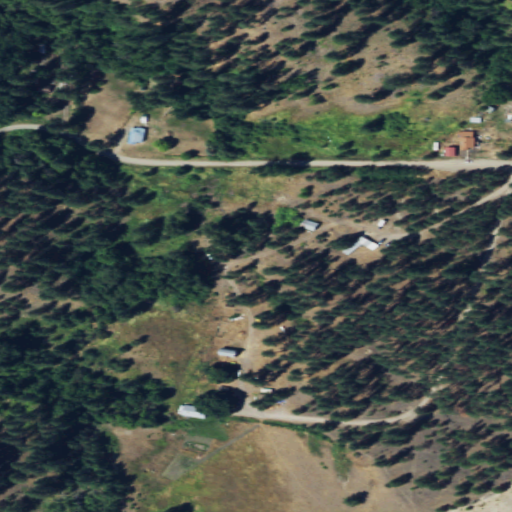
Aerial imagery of valley in Washington named Cougar Canyon containing shrub, open development, evergreen forest, woody wetlands, deciduous forest, low intensity development, grassland, and herbaceous wetlands